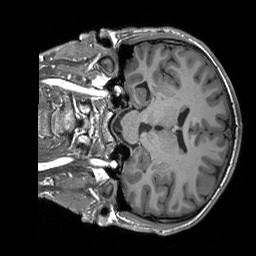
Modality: T1w
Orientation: coronal
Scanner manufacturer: siemens
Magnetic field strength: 3 T
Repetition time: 2.3 s
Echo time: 0.00207 s